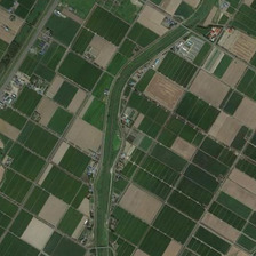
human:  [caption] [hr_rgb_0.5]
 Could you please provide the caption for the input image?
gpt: There is a green river in the middle of the brown and green fields

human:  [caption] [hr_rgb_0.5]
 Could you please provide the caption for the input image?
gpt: There is a river between green and brown.

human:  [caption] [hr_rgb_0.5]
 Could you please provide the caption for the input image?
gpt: In the middle of the brown and green fields, there is a green river.

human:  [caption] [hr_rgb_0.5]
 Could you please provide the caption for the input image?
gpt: There is a green river between the brown and green fields

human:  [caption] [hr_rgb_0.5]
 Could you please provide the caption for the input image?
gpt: There is a green river in the middle of the brown-green fields.